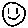
Label: smiley face